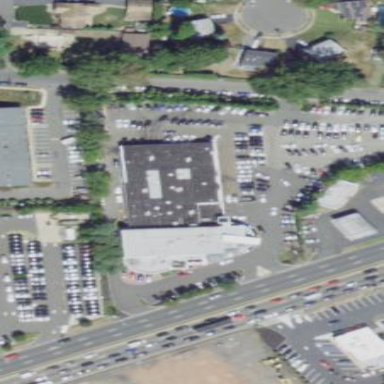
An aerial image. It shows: Car shop building.